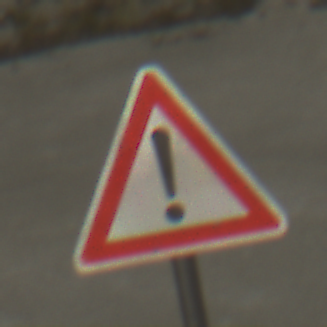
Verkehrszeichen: Gefahrenstelle
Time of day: MorningAfternoon
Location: Outdoor (Beach)
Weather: PartlyCloudy
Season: NotSpecified
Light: Natural